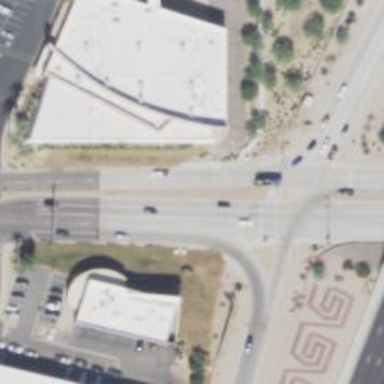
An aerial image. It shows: Solid stop line on the road marking.